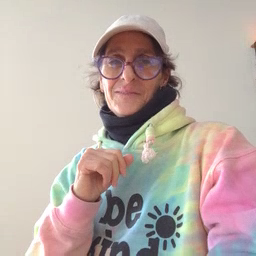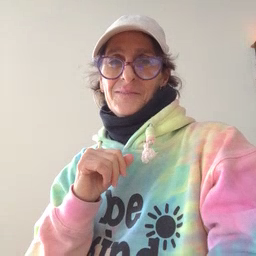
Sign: down